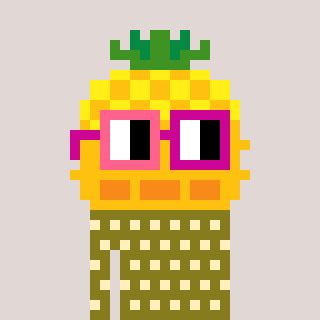
a pixel art character with square pink and red glasses, a pineapple-shaped head and a gunk-colored body on a warm background